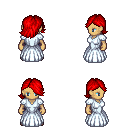
a pixel art fantasy rpg character, female body template, human, tanned skin, underdress, magenta pants, red swoop hairstyle, brown shoes, four views (front, back, left, right), 2x2 character sprite sheet, small pixel art, hard edges, no anti-aliasing